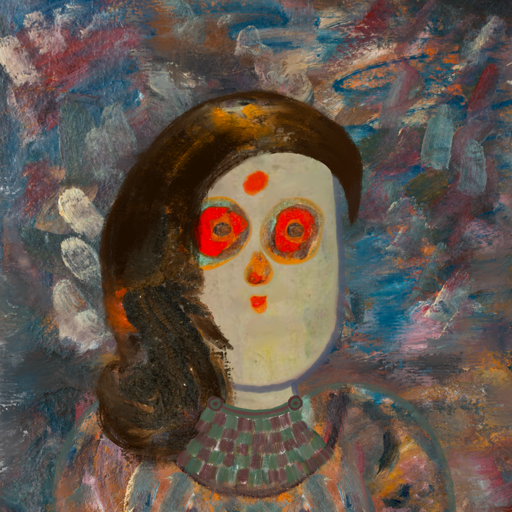
Background: Boggyland, Head And Neck Front: Hill_Girl, Face Front: Sisters, Bust: Boggyland, Hair Front: Gypsy_Queen, Head Accessory: Blank, Second Necklace: After_Raid, Necklace: Blank, Baby: Blank